Interaction volume radius: 5 \u00c5
Interaction volume height: 10 \u00c5
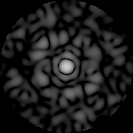
Disorder parameter: 0.8638